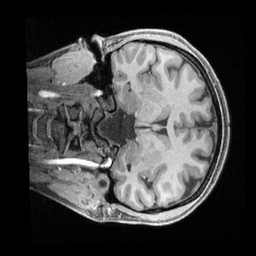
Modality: T1w
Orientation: coronal
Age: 27
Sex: female
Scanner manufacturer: siemens
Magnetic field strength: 3 T
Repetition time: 2.4 s
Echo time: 0.00241 s